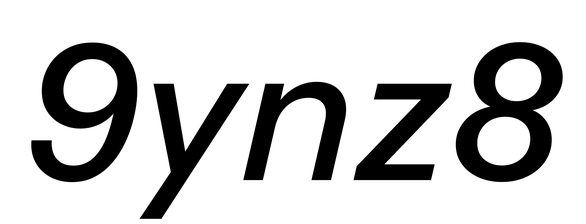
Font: InstrumentSans-Italic_Medium_Italic